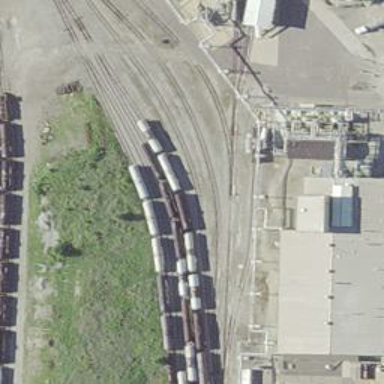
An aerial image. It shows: Railway spur service.